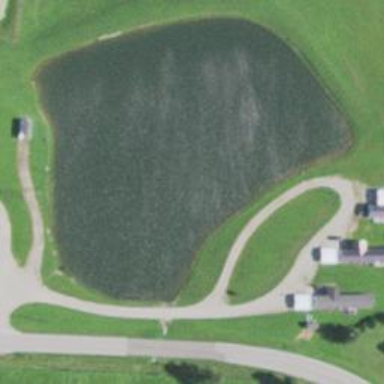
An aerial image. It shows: Pond surrounded by natural water.